Question: I have a list with the values 0 to 30.
How can I loop through these values (within a range) with an added offset?
As that might not make any sense, I've made a little diagram:

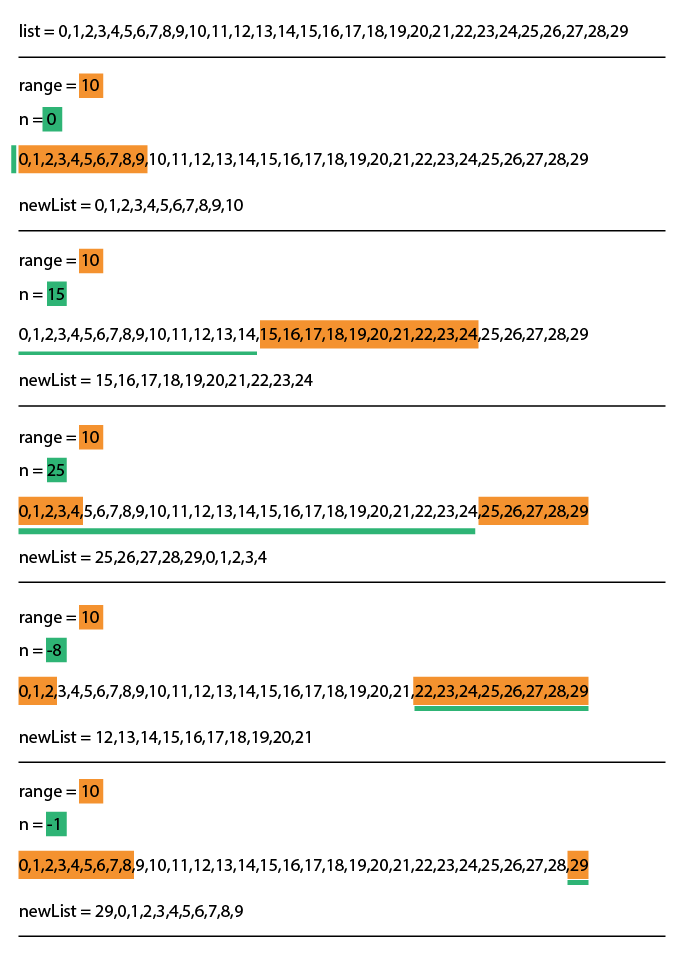
Answer: This handles the wrap-around case
'''
def list_range(offset, length, l):
# this handles both negative offsets and offsets larger than list length
start = offset % len(l)
end = (start + length) % len(l)
if end > start:
return l[start:end]
return l[start:] + l[:end]
'''
Edit: We now handle the negative index case.
Edit 2: Example usage in interactive shell.
'''
>>> l = range(30)
>>> list_range(15,10,l)
[15, 16, 17, 18, 19, 20, 21, 22, 23, 24]
>>> list_range(25,10,l) # I'm guessing the 35 in the example was accidental
[25, 26, 27, 28, 29, 0, 1, 2, 3, 4]
>>> list_range(-8,10,l)
[12, 13, 14, 15, 16, 17, 18, 19, 20, 21]
'''
Edit 3: updated to ignore the -8,10 case per comments
Edit 4: I'm using list slices because I suspect they are more efficient than looping over the data. I just tested that out and my hunch was correct, it is about 2x faster than mVChr's version which loops over the list. However, that may be a premature optimisation and the more pythonic answer(list comprehension one-liner) may be better in your case